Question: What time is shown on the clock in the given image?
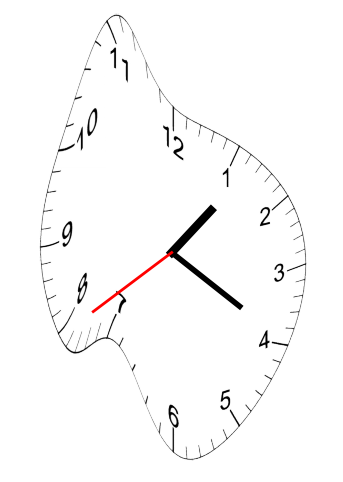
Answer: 01:19:39